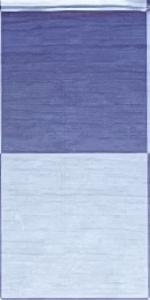
Label: Empty